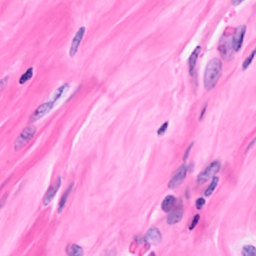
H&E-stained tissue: Breast